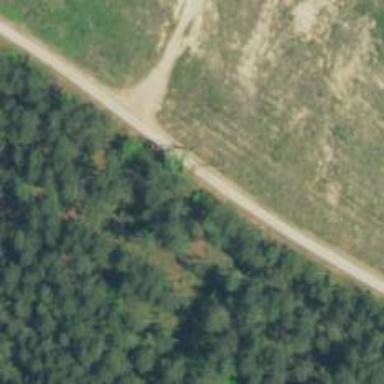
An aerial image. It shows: Unclassified road.